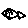
Label: fish